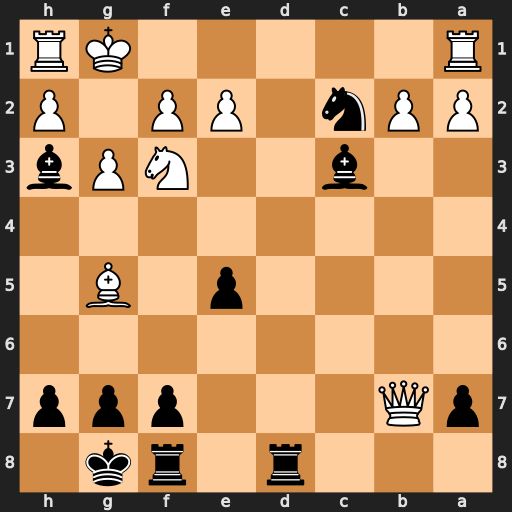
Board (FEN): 3r1rk1/pQ3ppp/8/4p1B1/8/2b2NPb/PPn1PP1P/R5KR
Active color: b
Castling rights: -
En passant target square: -
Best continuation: Nxa1 Bxd8 Rxd8 Nd2 Bxd2